Aerial crown-view tile of a tropical tree (Barro Colorado Island, Panama), acquired 20241112:
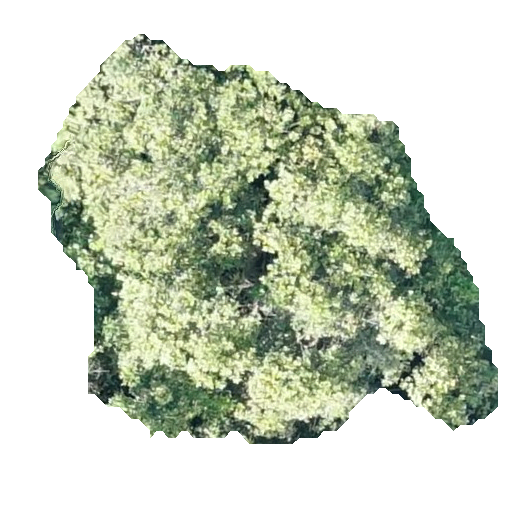
Species: Anacardium excelsum
GBIF accepted scientific name: Anacardium excelsum
Crown area: 199.325 m²